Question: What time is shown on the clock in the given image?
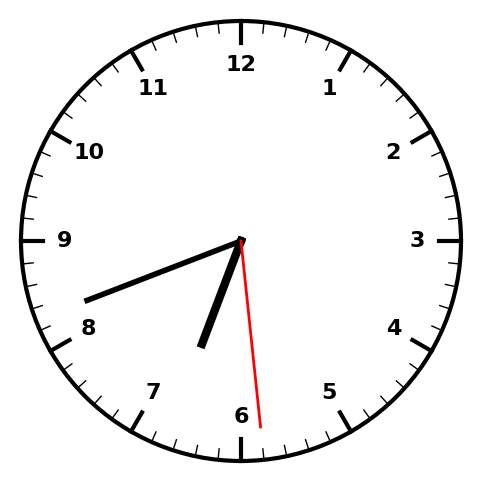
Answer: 06:41:29